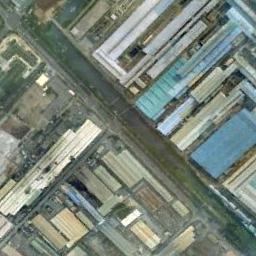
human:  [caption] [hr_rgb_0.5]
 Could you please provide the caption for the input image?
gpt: In an industrial area, There are workshops, Roads and some large-scale open-air machinery and equipment, Metal tanks, Pipelines, Etc , And green belts .

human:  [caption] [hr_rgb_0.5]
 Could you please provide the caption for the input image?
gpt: Numerous houses of different shapes and sizes are in the industrial area .

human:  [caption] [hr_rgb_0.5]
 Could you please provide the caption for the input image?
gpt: The industrial area has lots of strip workshops of different colors and sizes and a road goes through the industrial area .

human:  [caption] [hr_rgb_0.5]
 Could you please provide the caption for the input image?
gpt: There are houses in the industrial area in different colors .

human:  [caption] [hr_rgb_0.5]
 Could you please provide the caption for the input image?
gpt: There are some yellow buildings and blue buildings on the industrial area .